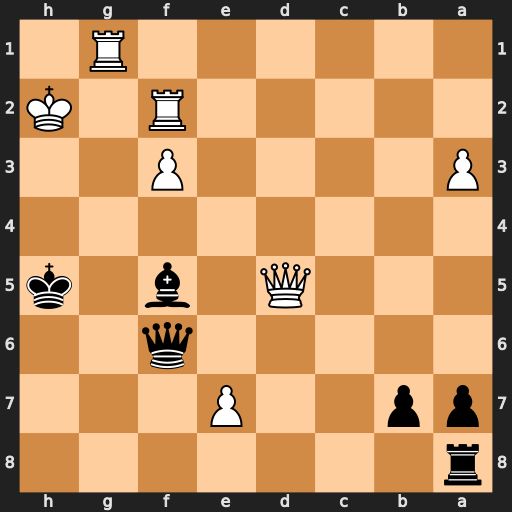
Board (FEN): r7/pp2P3/5q2/3Q1b1k/8/P4P2/5R1K/6R1
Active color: b
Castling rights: -
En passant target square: -
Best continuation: Qh4+ Kg2 Qh3#